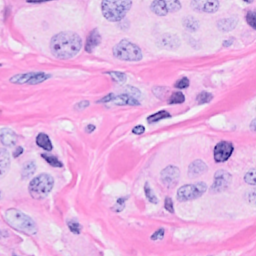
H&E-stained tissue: Breast